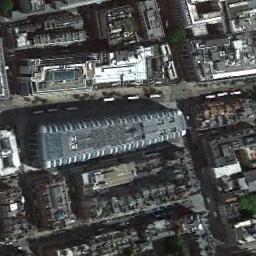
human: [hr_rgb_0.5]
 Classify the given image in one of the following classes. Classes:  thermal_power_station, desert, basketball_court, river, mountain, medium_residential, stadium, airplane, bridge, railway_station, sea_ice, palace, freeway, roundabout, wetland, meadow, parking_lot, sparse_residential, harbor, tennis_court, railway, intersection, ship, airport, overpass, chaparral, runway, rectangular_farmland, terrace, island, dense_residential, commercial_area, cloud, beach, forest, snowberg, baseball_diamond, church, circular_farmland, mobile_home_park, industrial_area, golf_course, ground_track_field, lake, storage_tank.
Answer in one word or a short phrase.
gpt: commercial_area